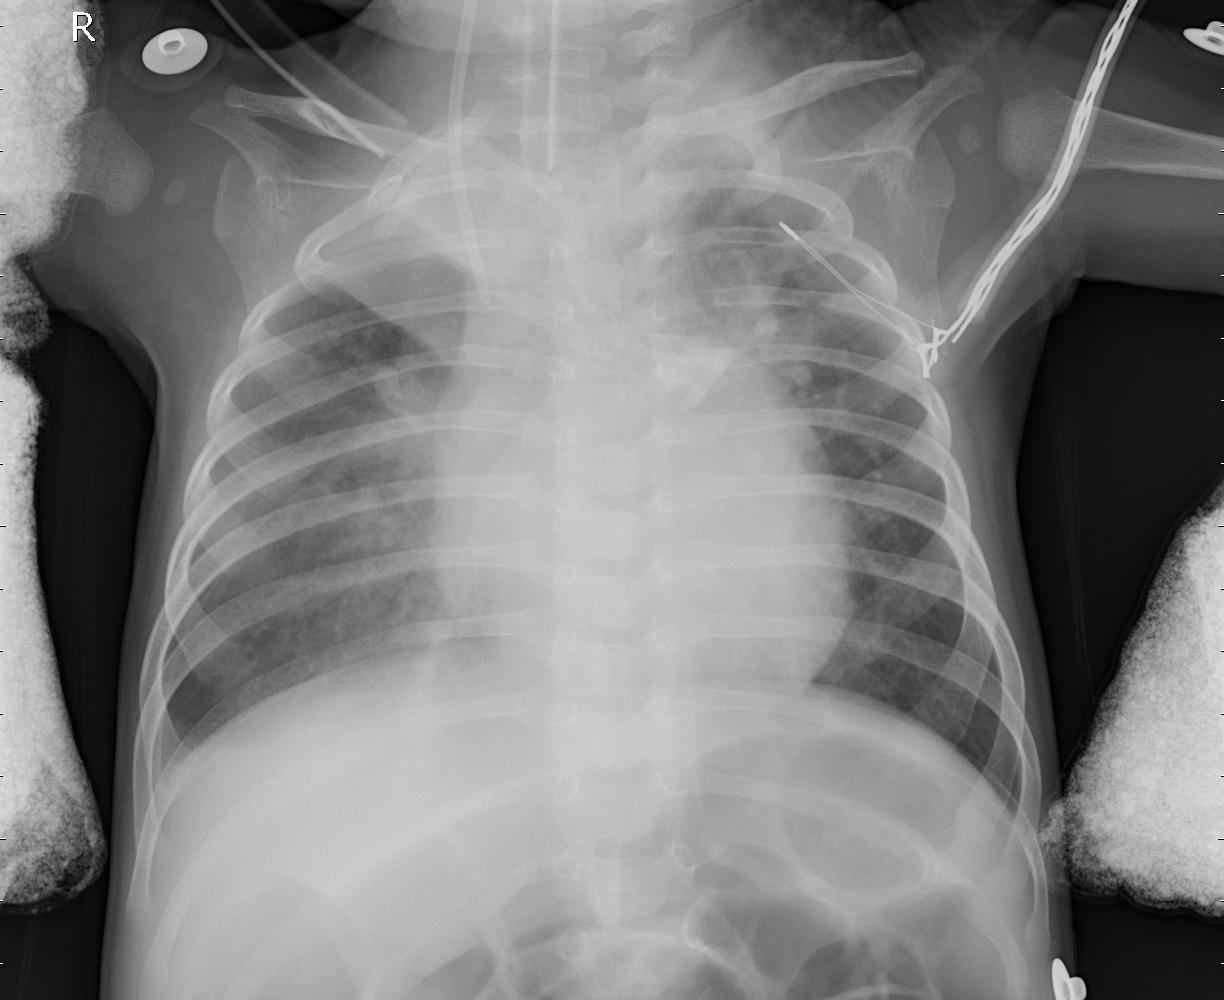
Diagnosis: PNEUMONIA